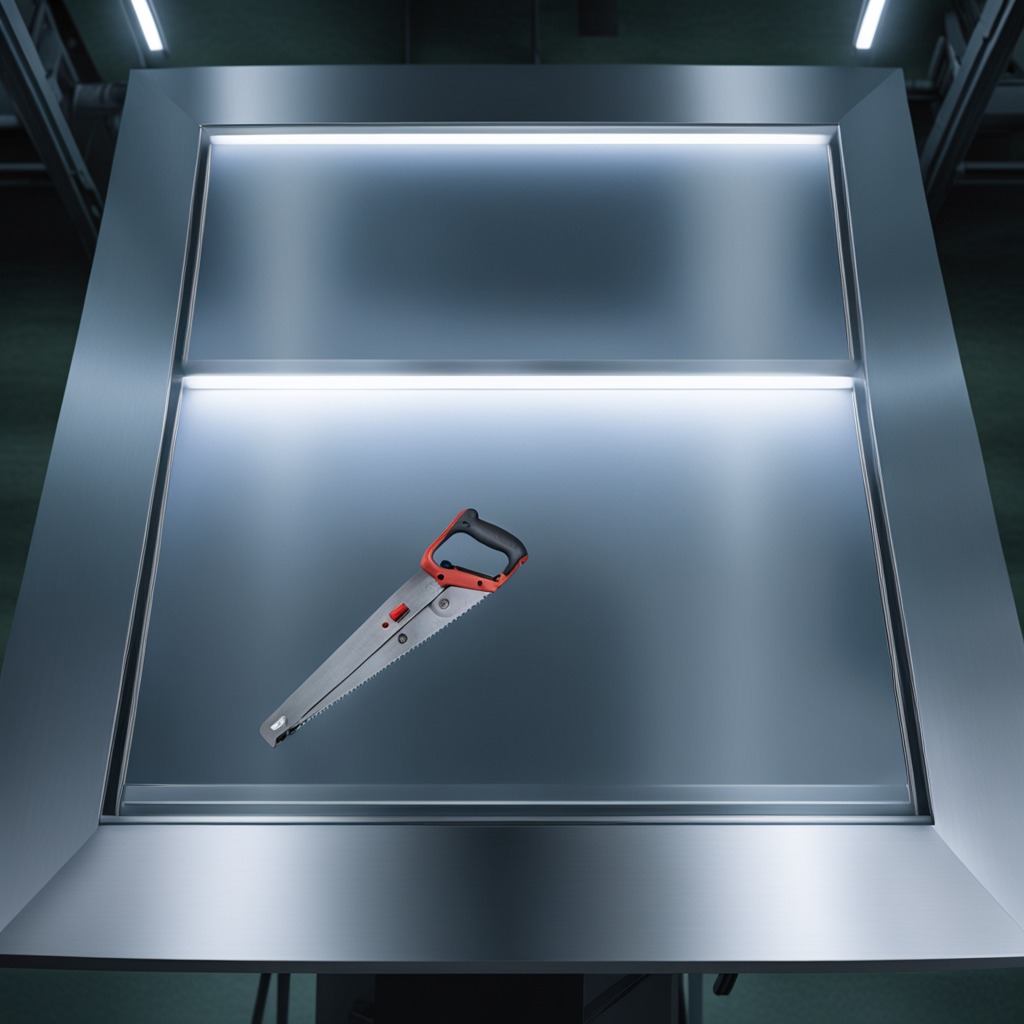
A metal saw is lying on the metal table in a machine shop under fluorescent lights.